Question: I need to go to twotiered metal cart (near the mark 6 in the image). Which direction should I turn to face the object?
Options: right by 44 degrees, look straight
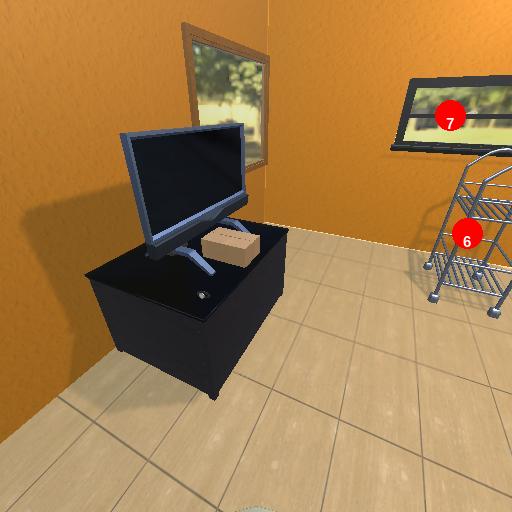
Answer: right by 44 degrees